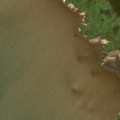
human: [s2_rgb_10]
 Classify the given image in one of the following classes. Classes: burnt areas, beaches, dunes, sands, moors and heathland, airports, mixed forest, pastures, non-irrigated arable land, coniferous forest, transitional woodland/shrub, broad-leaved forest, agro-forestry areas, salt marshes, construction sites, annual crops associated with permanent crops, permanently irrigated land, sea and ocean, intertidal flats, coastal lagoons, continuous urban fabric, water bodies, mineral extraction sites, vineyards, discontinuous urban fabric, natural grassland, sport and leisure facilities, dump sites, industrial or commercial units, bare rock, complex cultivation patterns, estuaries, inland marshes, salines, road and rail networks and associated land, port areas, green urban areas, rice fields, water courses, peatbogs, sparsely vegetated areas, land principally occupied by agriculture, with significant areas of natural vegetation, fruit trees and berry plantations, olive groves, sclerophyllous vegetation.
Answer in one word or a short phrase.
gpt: salt marshes, intertidal flats, estuaries